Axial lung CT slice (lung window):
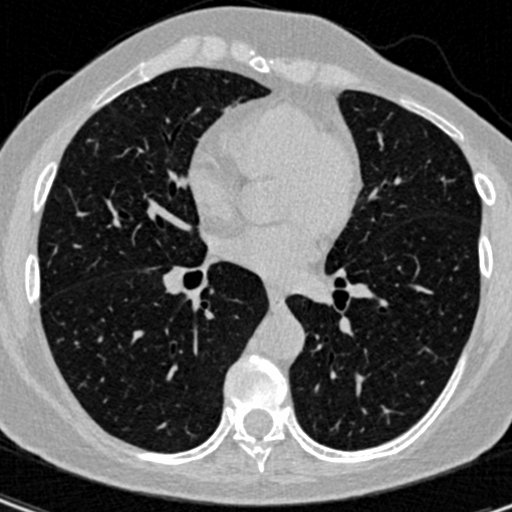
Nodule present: no